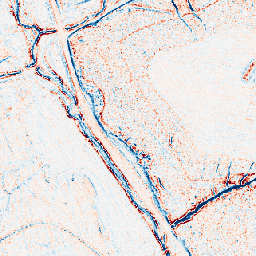
Category: edge_preserving
Decomposition family: anisotropic_diffusion
Decomposition parameters: iterations: 5
kappa: 100
gamma: 0.15
Upsampling method: area
Upsampling parameters: scale: 8
Upsampling scale: 8